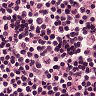
Metastatic tissue present: no